Field crop: maize
Growth stage: 2
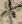
Species: atriplex